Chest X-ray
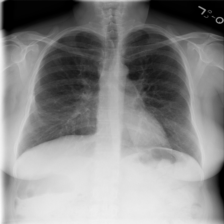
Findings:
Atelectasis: positive
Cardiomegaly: negative
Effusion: negative
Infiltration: negative
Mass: negative
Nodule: negative
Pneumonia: negative
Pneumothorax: negative
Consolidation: negative
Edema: negative
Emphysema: negative
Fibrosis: negative
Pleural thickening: negative
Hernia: negative